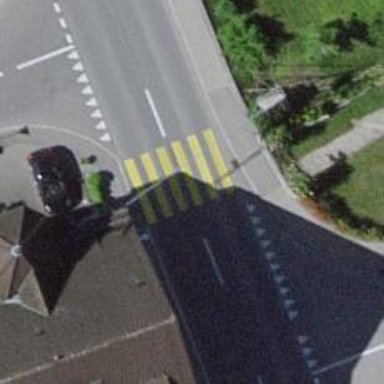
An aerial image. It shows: Marked road crossing.